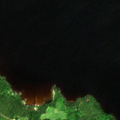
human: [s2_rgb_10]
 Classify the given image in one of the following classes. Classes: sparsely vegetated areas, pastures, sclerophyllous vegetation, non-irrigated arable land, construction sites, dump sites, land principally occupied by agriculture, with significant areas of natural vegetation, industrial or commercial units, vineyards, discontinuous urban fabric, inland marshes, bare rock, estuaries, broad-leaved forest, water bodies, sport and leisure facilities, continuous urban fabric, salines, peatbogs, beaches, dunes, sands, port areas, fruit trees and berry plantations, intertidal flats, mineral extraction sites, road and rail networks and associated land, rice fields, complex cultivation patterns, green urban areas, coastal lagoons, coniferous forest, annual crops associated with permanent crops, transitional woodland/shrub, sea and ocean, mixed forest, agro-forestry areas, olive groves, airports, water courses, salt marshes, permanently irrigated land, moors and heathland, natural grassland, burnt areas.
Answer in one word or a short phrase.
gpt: coniferous forest, mixed forest, water bodies